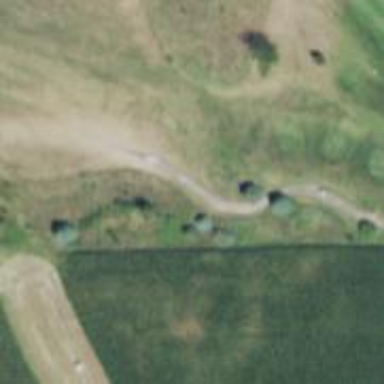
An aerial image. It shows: Path designated for golf carts.